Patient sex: M
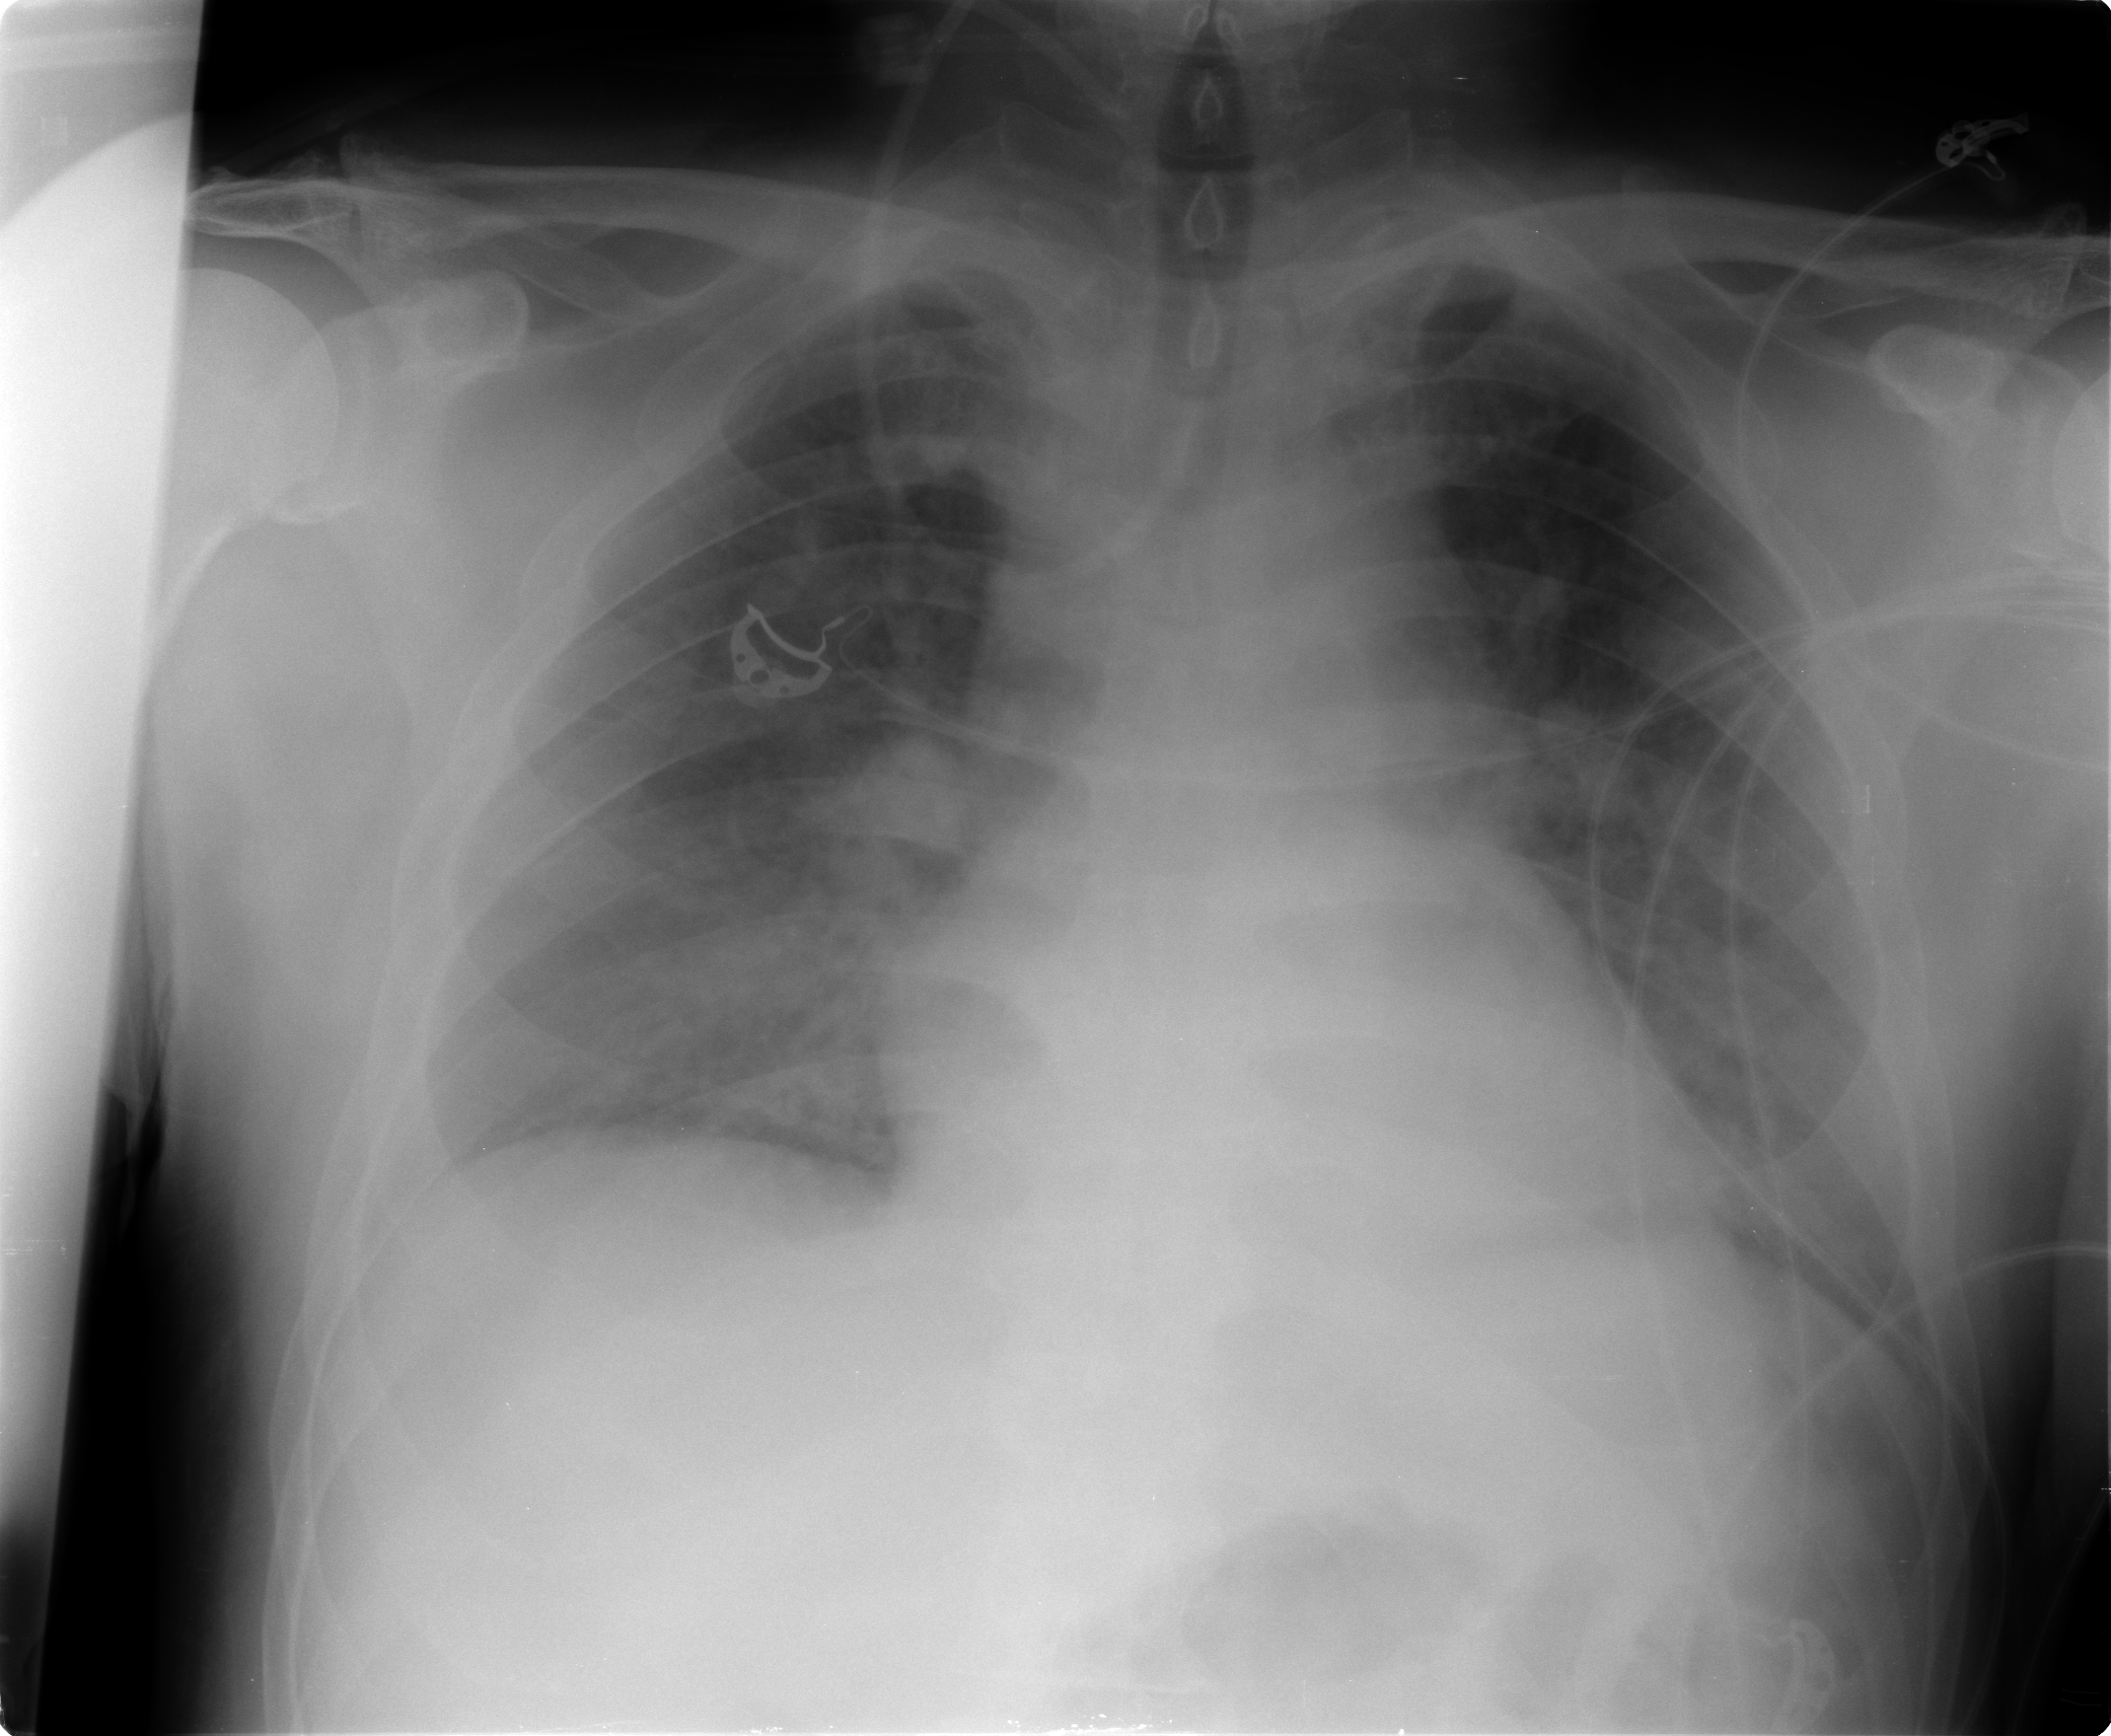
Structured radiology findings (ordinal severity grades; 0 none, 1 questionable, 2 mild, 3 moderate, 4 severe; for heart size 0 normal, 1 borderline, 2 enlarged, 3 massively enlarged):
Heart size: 0
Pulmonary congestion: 2
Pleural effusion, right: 2
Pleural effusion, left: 2
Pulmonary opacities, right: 2
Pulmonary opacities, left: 2
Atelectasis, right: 2
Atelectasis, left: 2